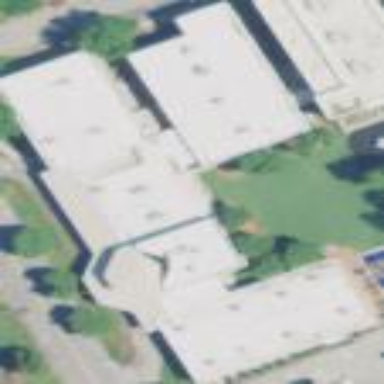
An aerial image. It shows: School building.